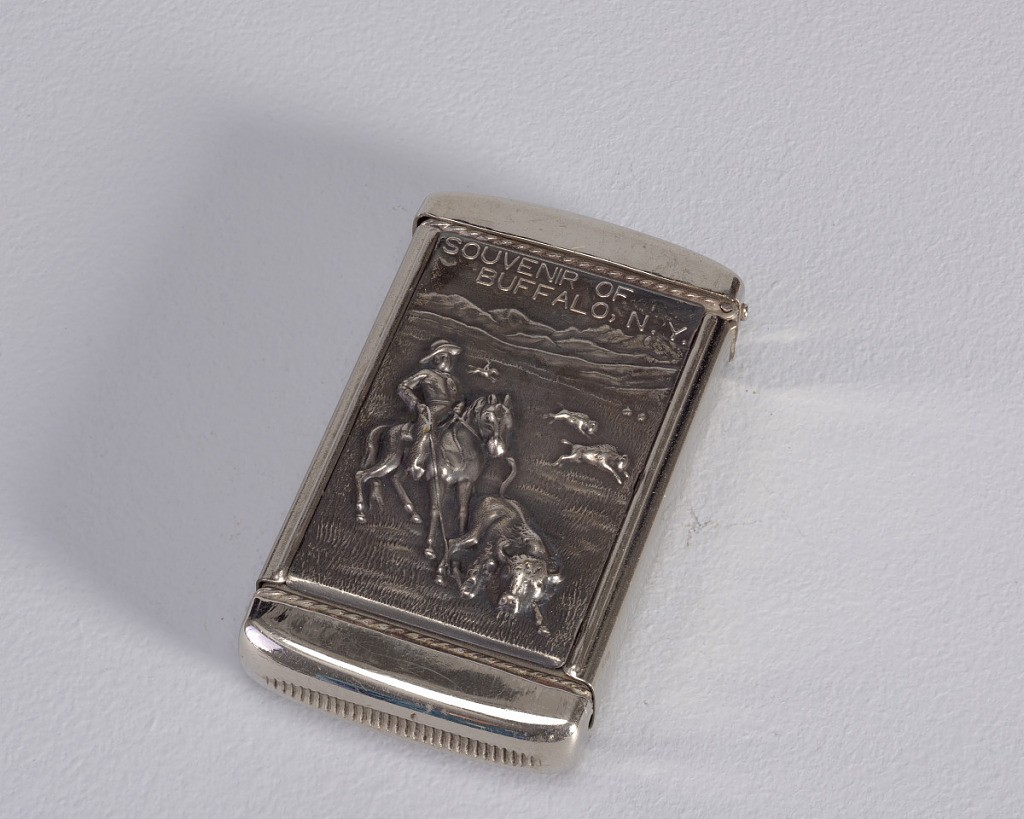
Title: "Souvenir of Buffalo, N.Y."
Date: ca. 1904
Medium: Plated metal
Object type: Matchsafe
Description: Rectangular, curved top and bottom, featuring raised decoration of rancher on horse in open field with buffalo and mountains in background, rancher has roped a buffalo in foreground, above inscribed "Souvenir of Buffalo, N.Y."; reverse features 2 adult and 1 baby deer in wooded area, with lake and mountains in background. Lid hinged on side. Striker on bottom.